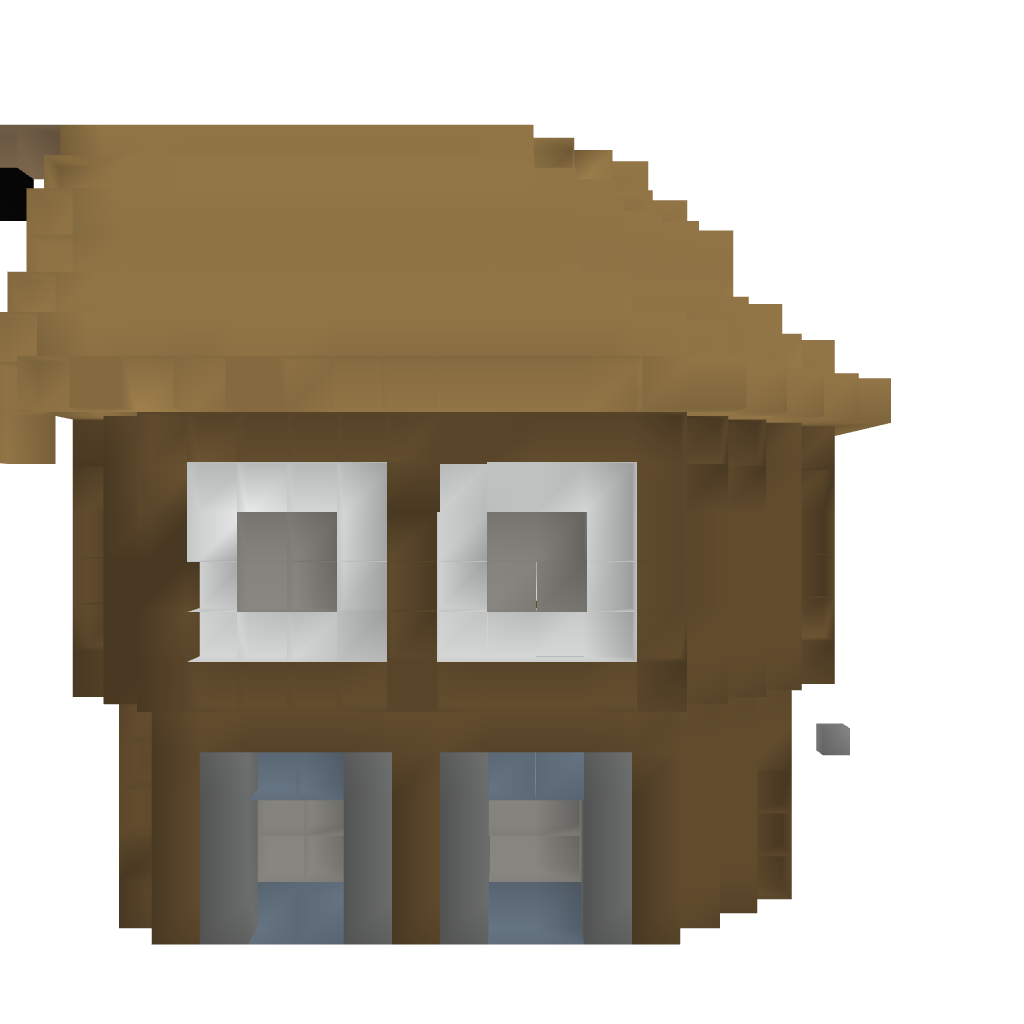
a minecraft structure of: House in the Middle Ages